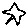
Label: star